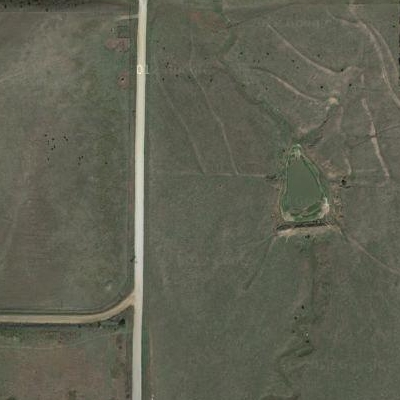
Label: aGrass